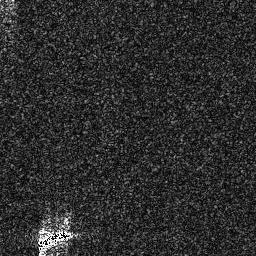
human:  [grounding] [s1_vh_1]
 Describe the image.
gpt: In the satellite image, there is  <ref>1 medium ship </ref> <box>[[13, 88, 28, 98, 0]]</box> located at bottom left.